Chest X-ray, PA view. Patient: 60 years old, sex F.
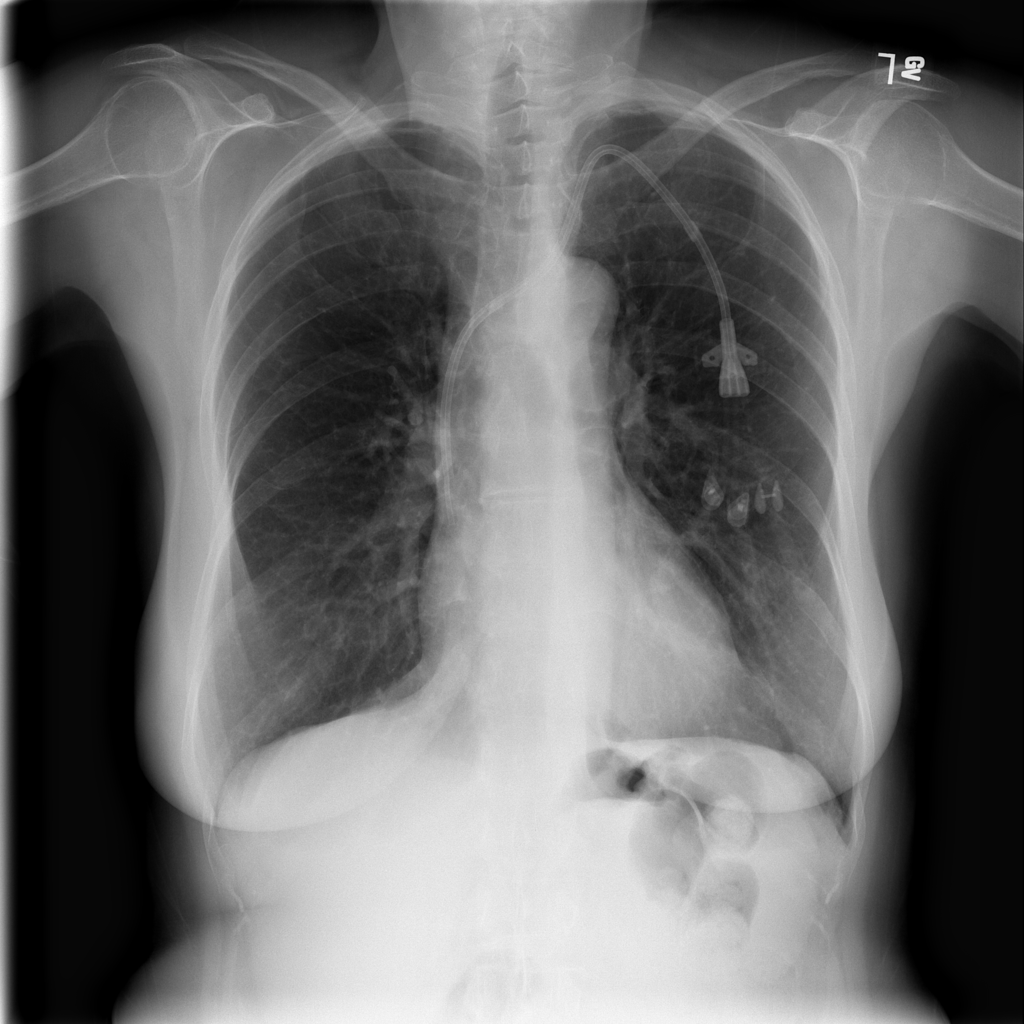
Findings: No Finding